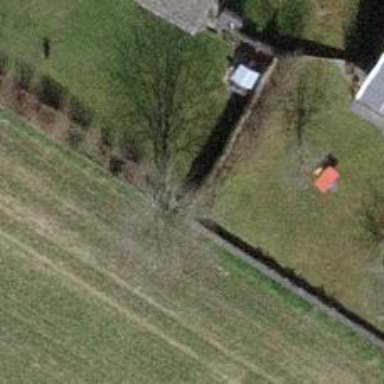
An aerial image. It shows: Hedge barrier.